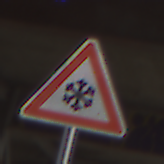
Verkehrszeichen: SchneeOderEisglaette
Umgebung: Roofed, Special
Tageszeit: Midday
Wetter: Overcast
Licht: Natural
Jahreszeit: NotSpecified
Kontrast: MediumContrast